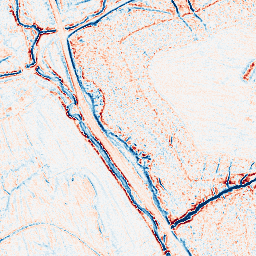
Category: edge_preserving
Decomposition family: anisotropic_diffusion
Decomposition parameters: iterations: 20
kappa: 10
gamma: 0.05
Upsampling method: bspline
Upsampling parameters: scale: 2
Upsampling scale: 2